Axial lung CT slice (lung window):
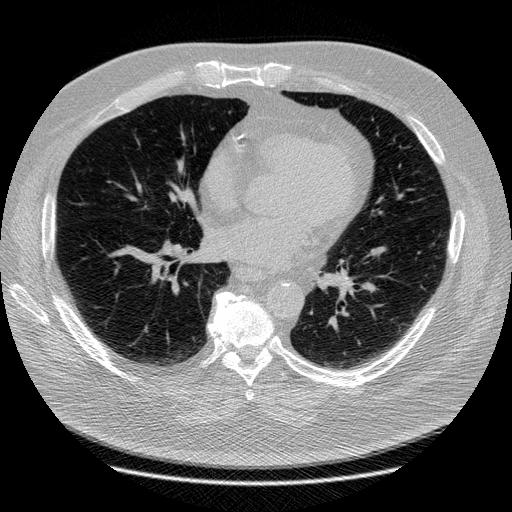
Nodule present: no